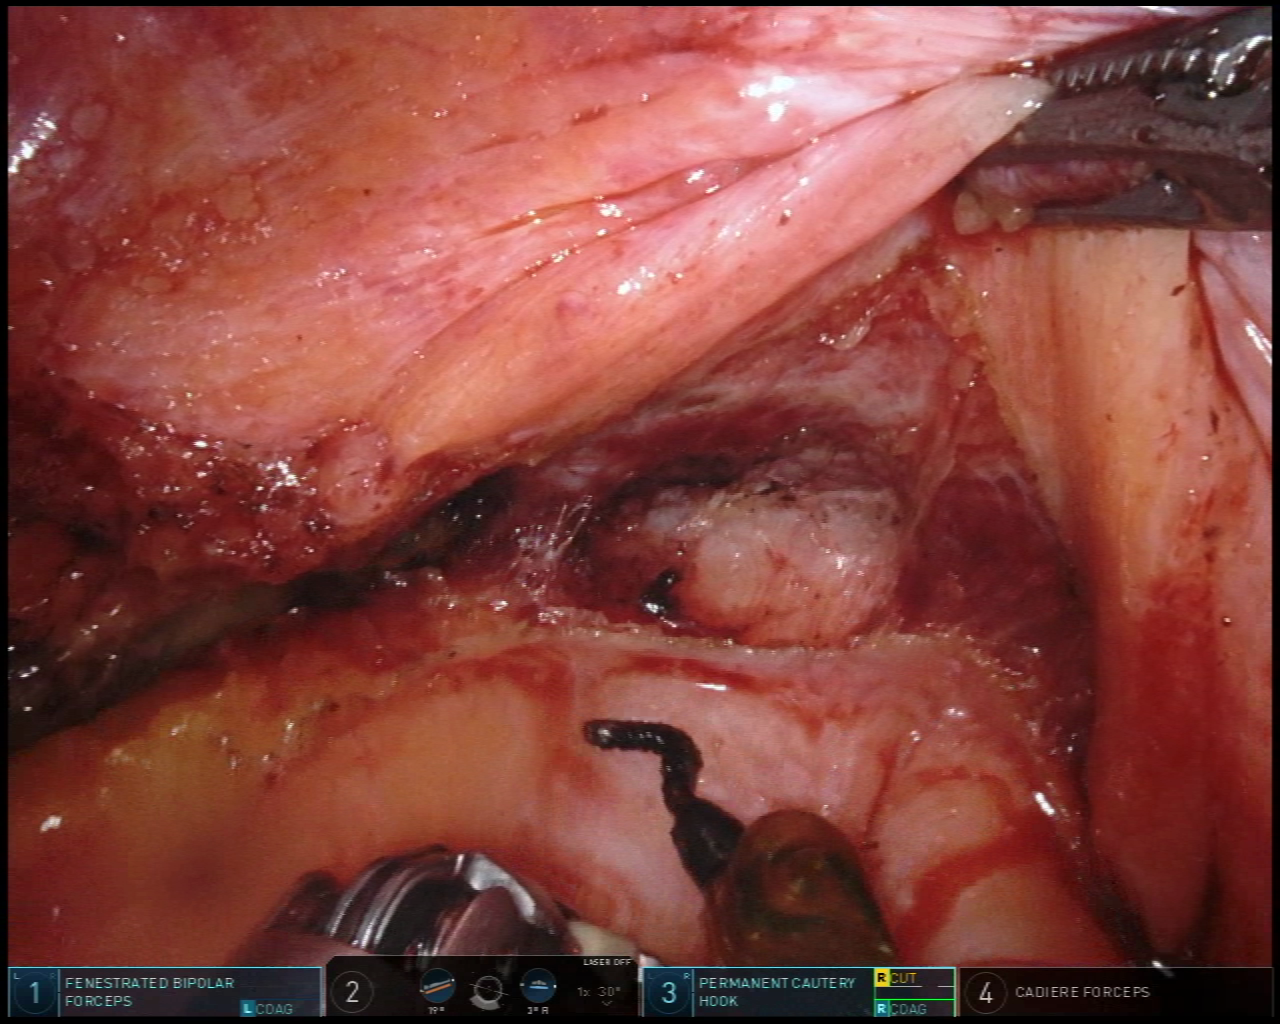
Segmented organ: vesicular_glands
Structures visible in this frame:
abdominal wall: no
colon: no
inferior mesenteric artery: no
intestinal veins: no
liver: no
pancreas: no
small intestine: no
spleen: no
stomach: no
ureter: no
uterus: no
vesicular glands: yes